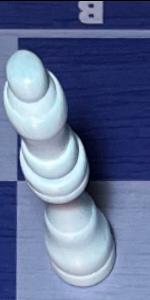
Label: Queen_White